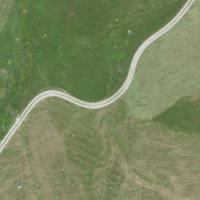
EUNIS habitat code: 26
Species observed at this site:
Saxifraga aizoides
Salvia pratensis